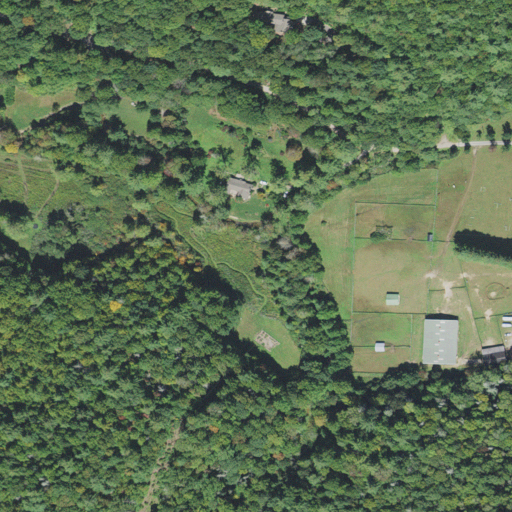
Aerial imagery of valley in North Carolina named Stewart Cove containing mixed forest, deciduous forest, shrub, open development, and low intensity development